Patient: sex M, age 47
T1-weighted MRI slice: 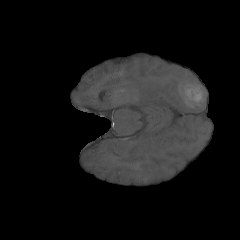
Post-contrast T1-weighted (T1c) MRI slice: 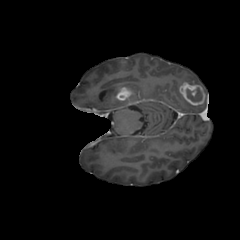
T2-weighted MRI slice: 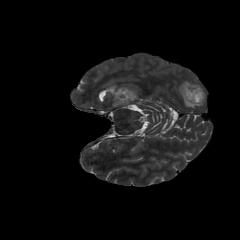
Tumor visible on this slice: yes
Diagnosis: Glioblastoma, IDH-wildtype
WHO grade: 4